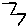
Label: zigzag